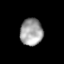
Tissue: lung
Cell type: Epithelial cells
Senescence score: 0.2093
Nuclear area (px): 597
Mean DAPI intensity: 160.176